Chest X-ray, AP view. Patient: 61 years old, sex F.
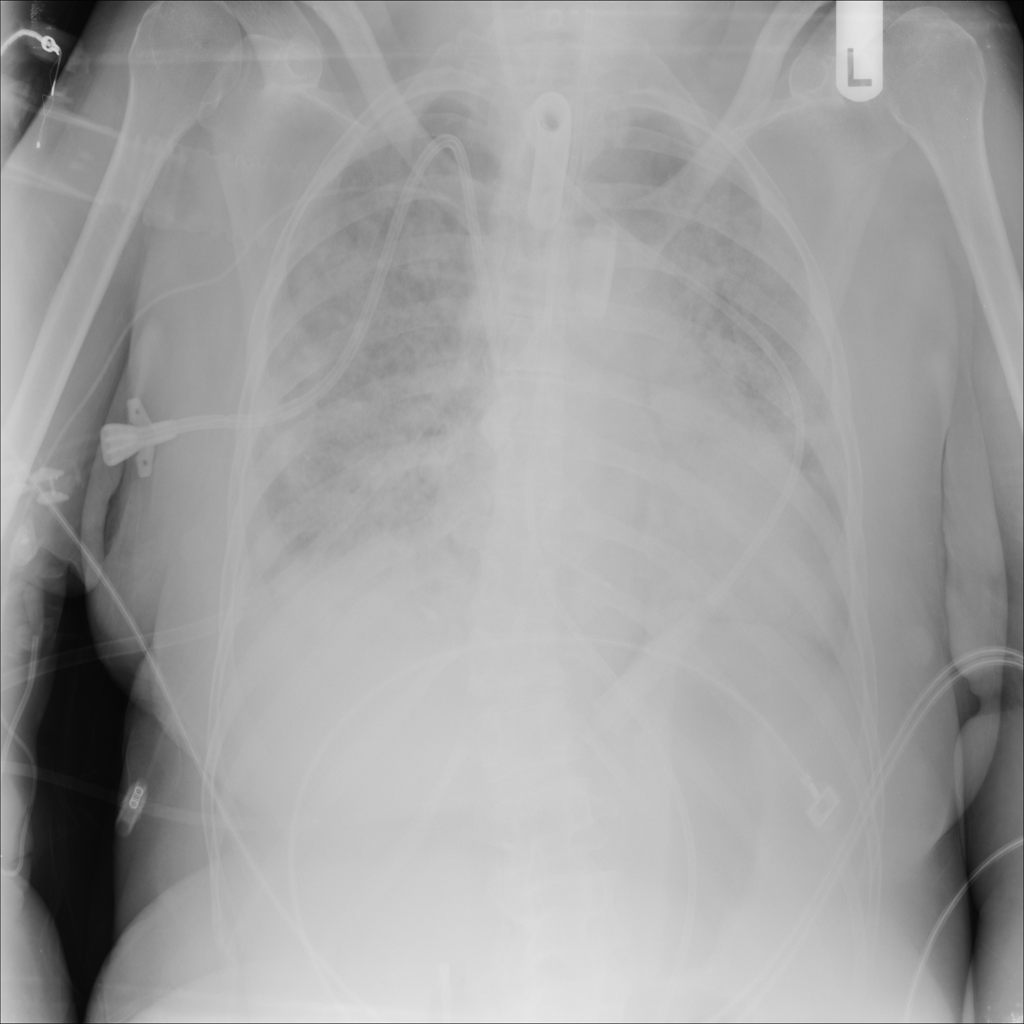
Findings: Infiltration